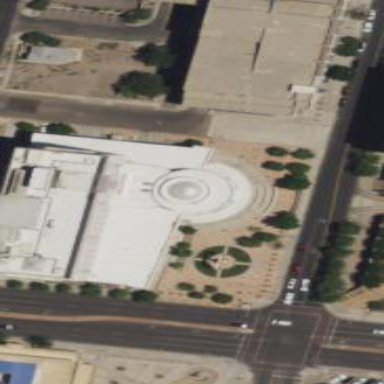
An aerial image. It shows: Courthouse building.